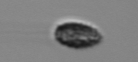
Label: Pseudochattonella_farcimen